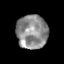
Tissue: skin
Cell type: Epithelial cells
Senescence score: 0.218
Nuclear area (px): 1038
Mean DAPI intensity: 139.981